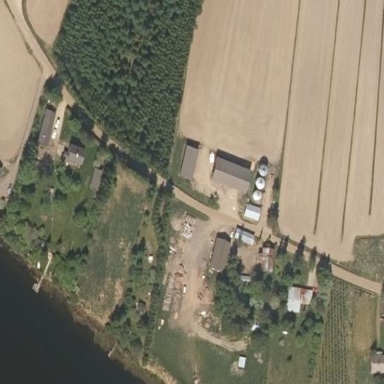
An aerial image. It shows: Farmyard area.